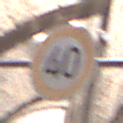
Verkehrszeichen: Geschwindigkeit40
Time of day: Midday
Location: Outdoor (Urban)
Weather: PartlyCloudy
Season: NotSpecified
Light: Natural